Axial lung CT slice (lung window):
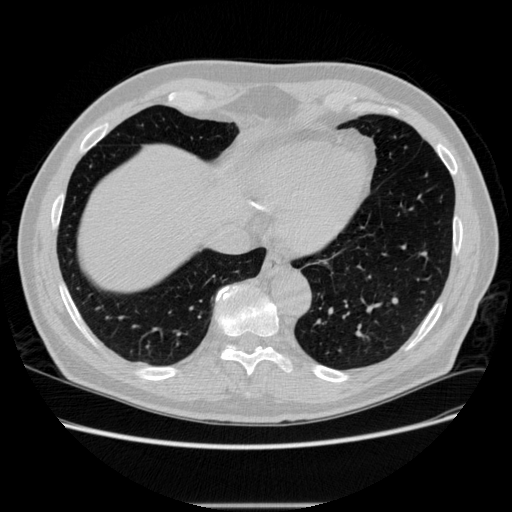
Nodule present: no